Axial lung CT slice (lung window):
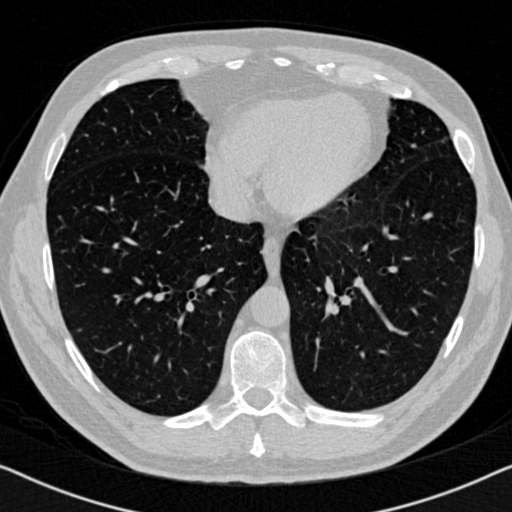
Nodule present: no